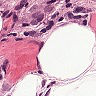
Metastatic tissue present: yes